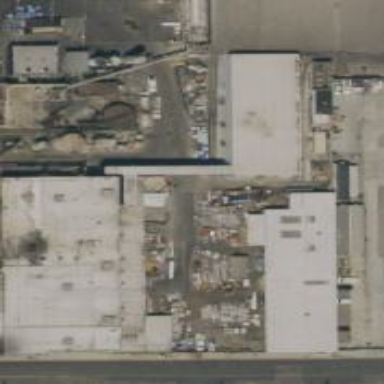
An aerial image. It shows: Factory building.